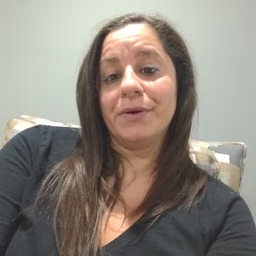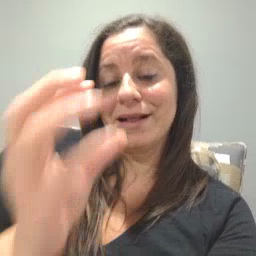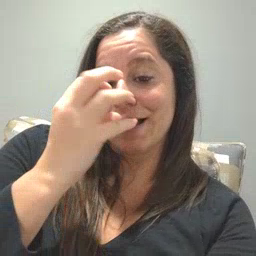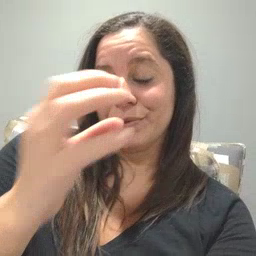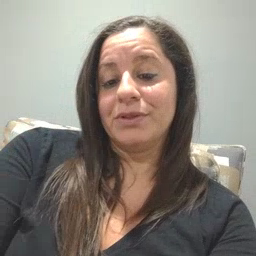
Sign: clown